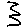
Label: zigzag